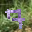
Label: 7